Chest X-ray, PA view. Patient: 52 years old, sex F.
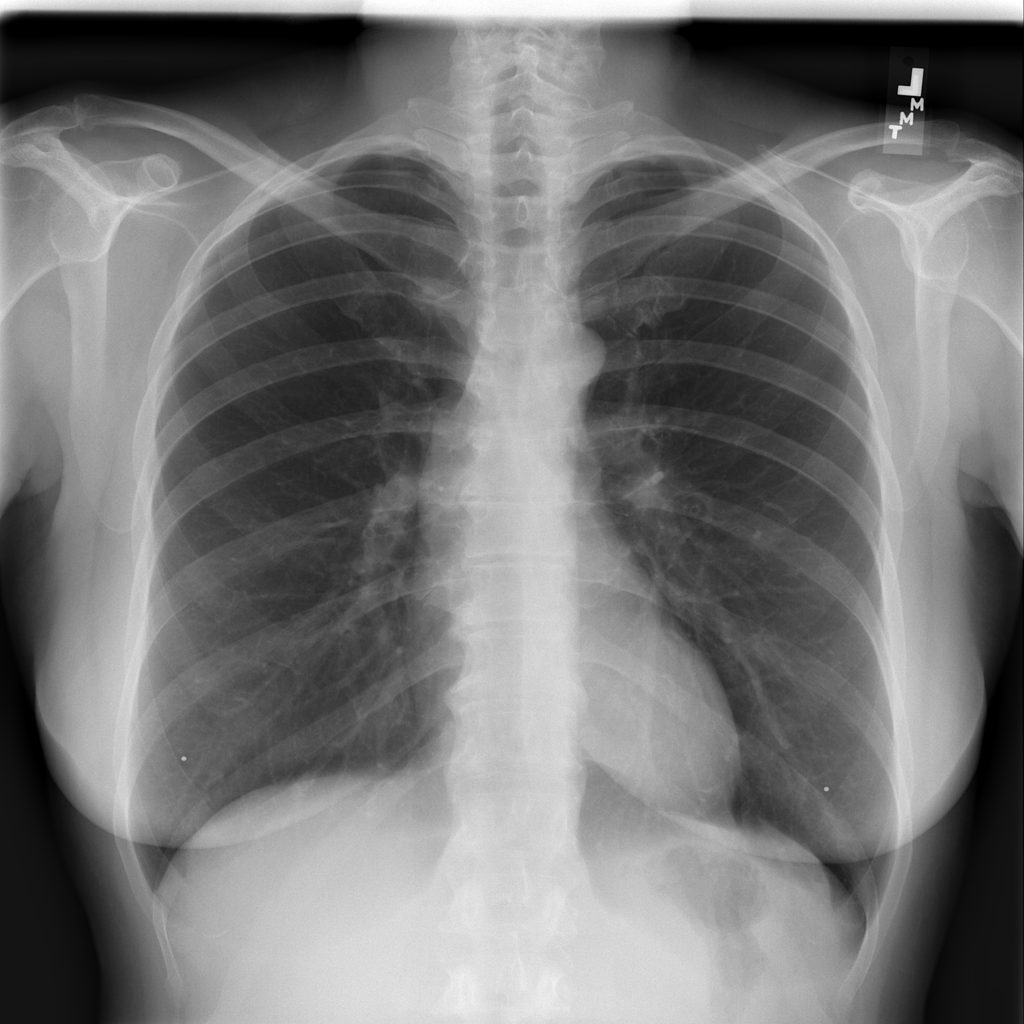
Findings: No Finding